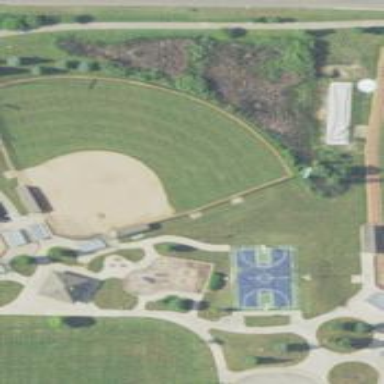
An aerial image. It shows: Softball pitch for leisure and sport activities.